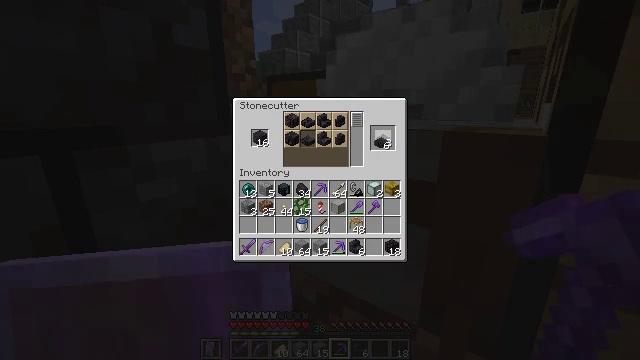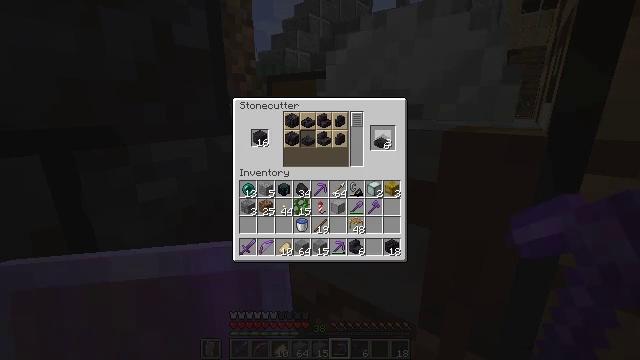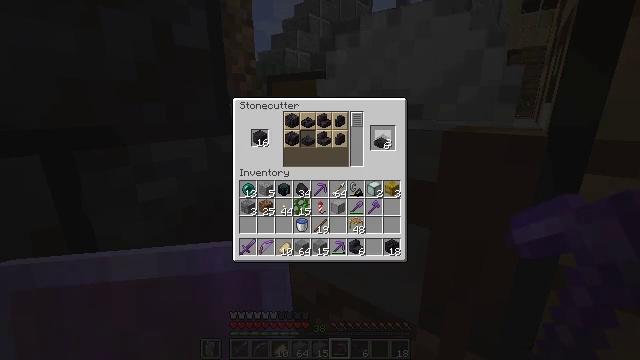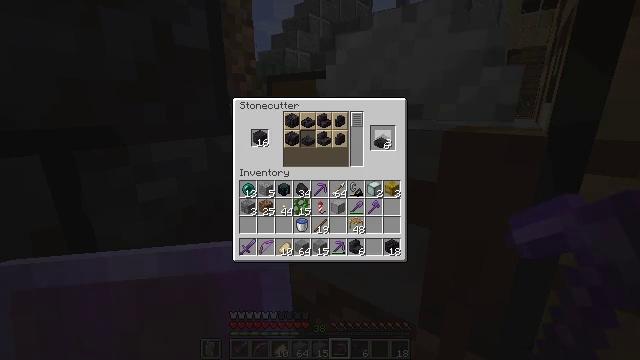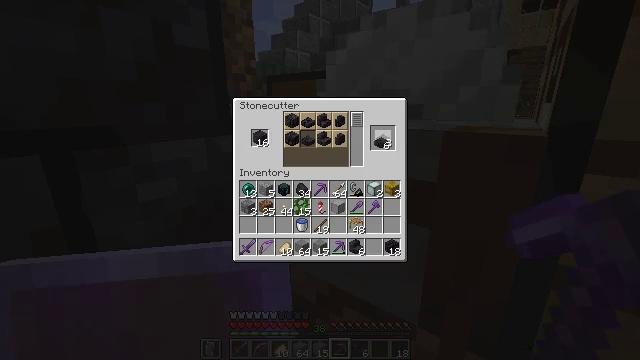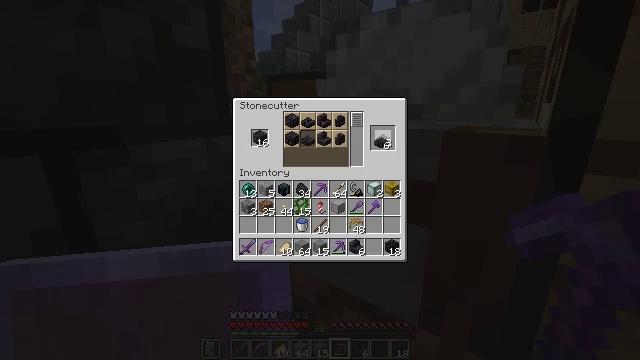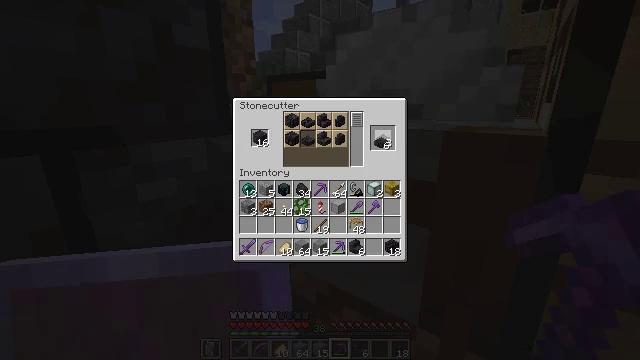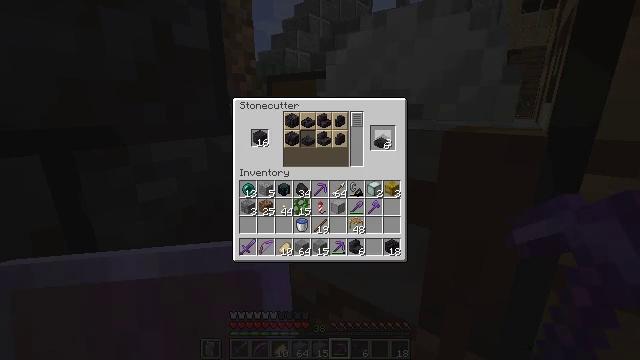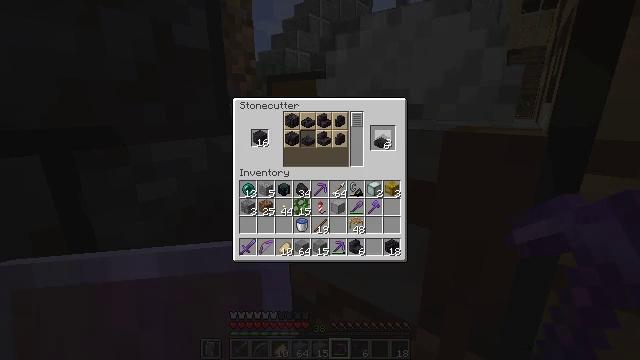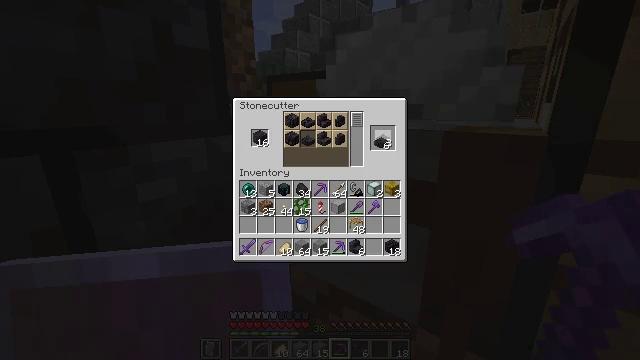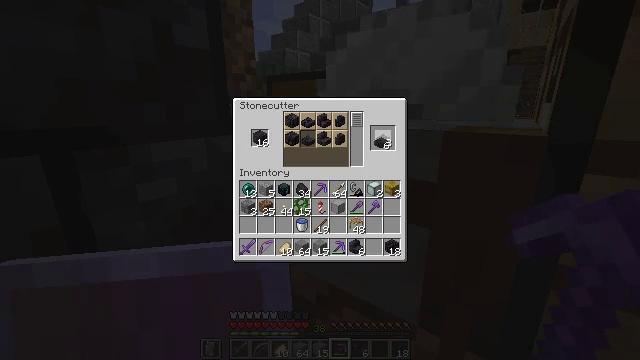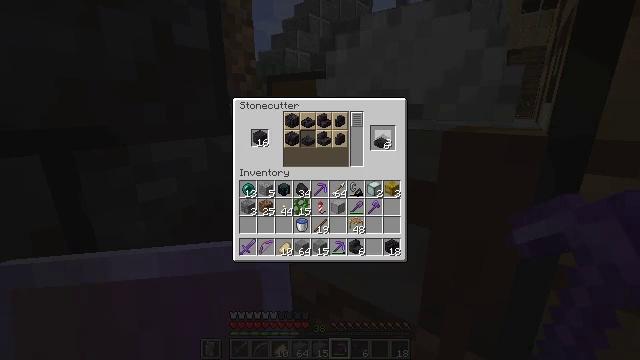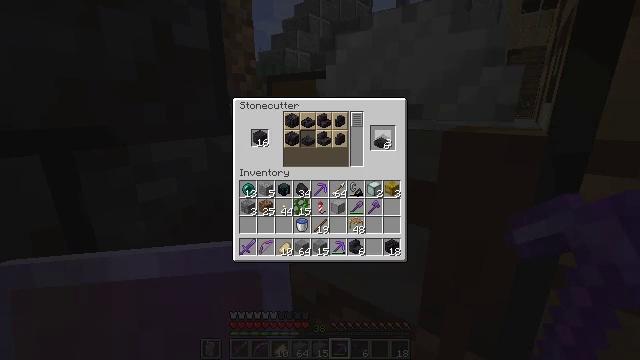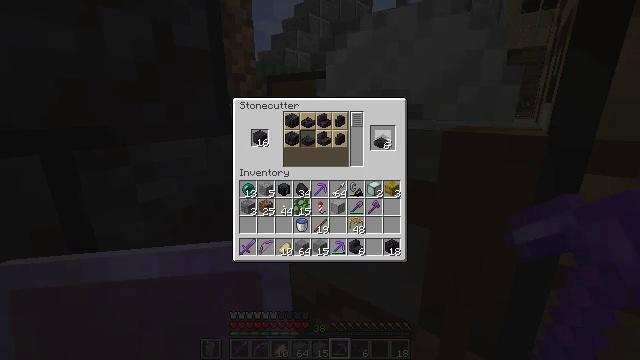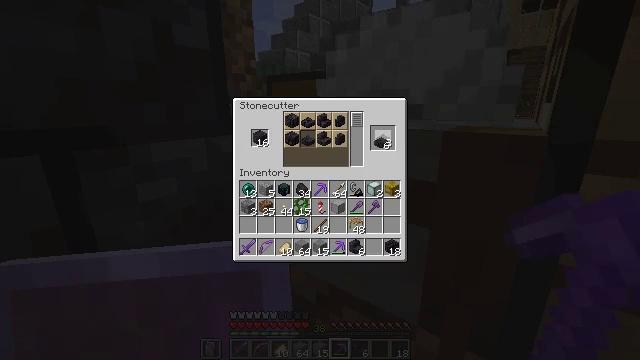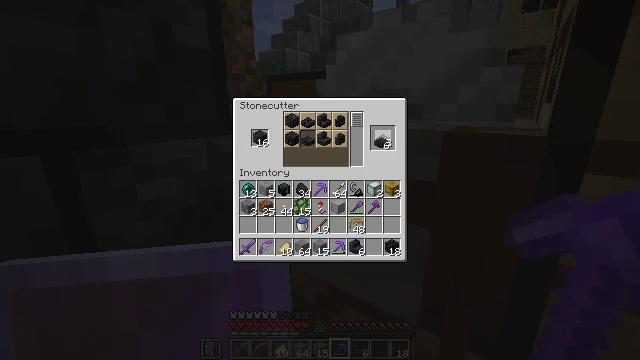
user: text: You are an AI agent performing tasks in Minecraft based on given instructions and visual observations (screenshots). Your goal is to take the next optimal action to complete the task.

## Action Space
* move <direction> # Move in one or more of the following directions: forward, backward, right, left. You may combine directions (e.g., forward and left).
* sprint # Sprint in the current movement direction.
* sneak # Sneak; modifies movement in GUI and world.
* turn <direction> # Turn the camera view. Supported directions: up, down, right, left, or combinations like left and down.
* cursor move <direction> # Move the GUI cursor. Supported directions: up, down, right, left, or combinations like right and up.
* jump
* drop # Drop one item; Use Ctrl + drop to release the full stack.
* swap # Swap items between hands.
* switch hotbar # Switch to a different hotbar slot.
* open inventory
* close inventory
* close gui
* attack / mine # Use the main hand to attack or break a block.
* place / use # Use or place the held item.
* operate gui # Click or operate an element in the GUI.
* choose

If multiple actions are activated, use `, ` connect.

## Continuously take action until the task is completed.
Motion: motion action
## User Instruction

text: craft item blackstone slab
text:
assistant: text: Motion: no_op
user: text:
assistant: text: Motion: no_op
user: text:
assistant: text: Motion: no_op
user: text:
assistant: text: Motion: no_op
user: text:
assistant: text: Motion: no_op
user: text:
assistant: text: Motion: no_op
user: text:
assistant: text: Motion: no_op
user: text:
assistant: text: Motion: no_op
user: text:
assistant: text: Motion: no_op
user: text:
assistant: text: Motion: no_op
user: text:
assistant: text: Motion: no_op
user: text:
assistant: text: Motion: no_op
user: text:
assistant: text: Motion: no_op
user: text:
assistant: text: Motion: no_op
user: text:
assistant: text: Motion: no_op
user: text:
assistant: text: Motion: no_op
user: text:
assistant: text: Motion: turn down
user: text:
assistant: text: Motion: turn down
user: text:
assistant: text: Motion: turn down
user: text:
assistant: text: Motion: no_op
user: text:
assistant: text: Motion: no_op
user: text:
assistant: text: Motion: no_op
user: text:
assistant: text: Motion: no_op
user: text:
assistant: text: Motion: no_op
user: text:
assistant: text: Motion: no_op
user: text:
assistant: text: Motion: no_op
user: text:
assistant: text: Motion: no_op
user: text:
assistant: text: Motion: no_op
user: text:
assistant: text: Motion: no_op
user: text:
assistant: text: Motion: no_op